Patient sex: M
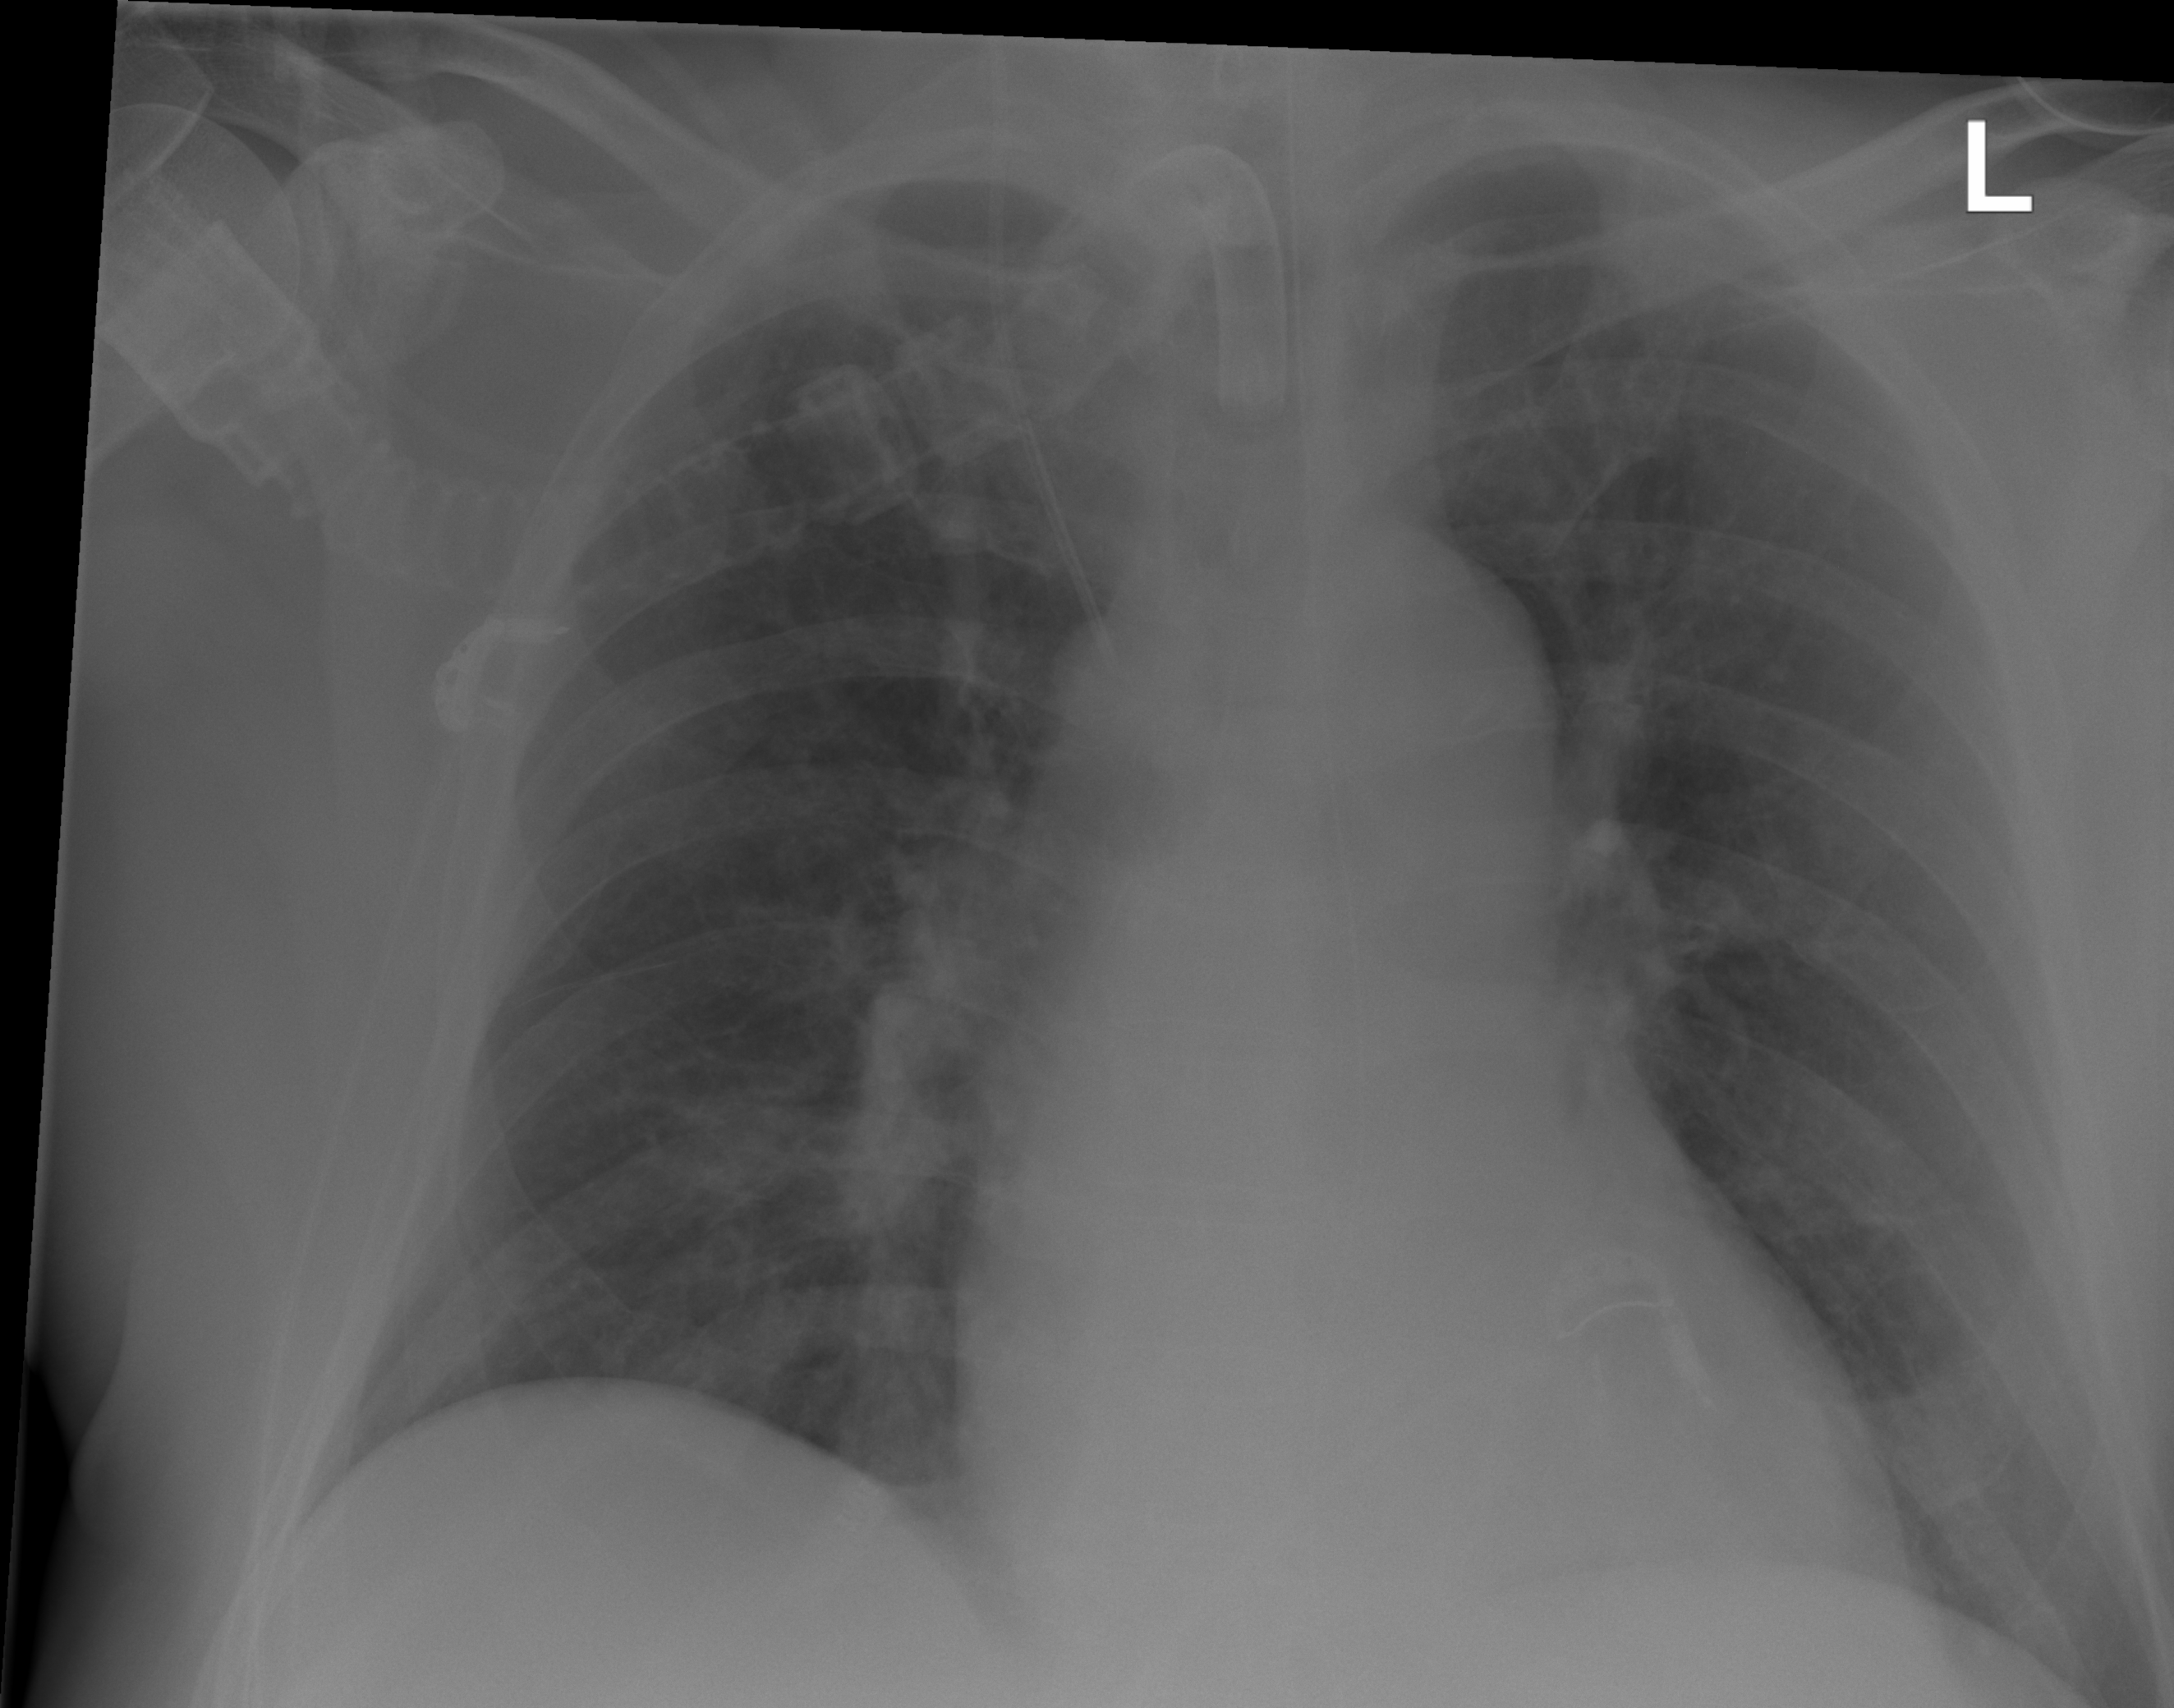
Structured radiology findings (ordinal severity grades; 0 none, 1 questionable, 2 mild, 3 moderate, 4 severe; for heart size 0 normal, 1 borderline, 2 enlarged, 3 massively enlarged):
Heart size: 1
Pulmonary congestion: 0
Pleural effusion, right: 0
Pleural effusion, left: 0
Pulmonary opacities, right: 0
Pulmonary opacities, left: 0
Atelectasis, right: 2
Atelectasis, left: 0